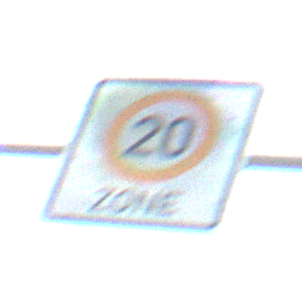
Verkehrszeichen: BeginnZone20
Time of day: MorningAfternoon
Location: Outdoor (Suburban)
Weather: PartlyCloudy
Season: NotSpecified
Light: Natural